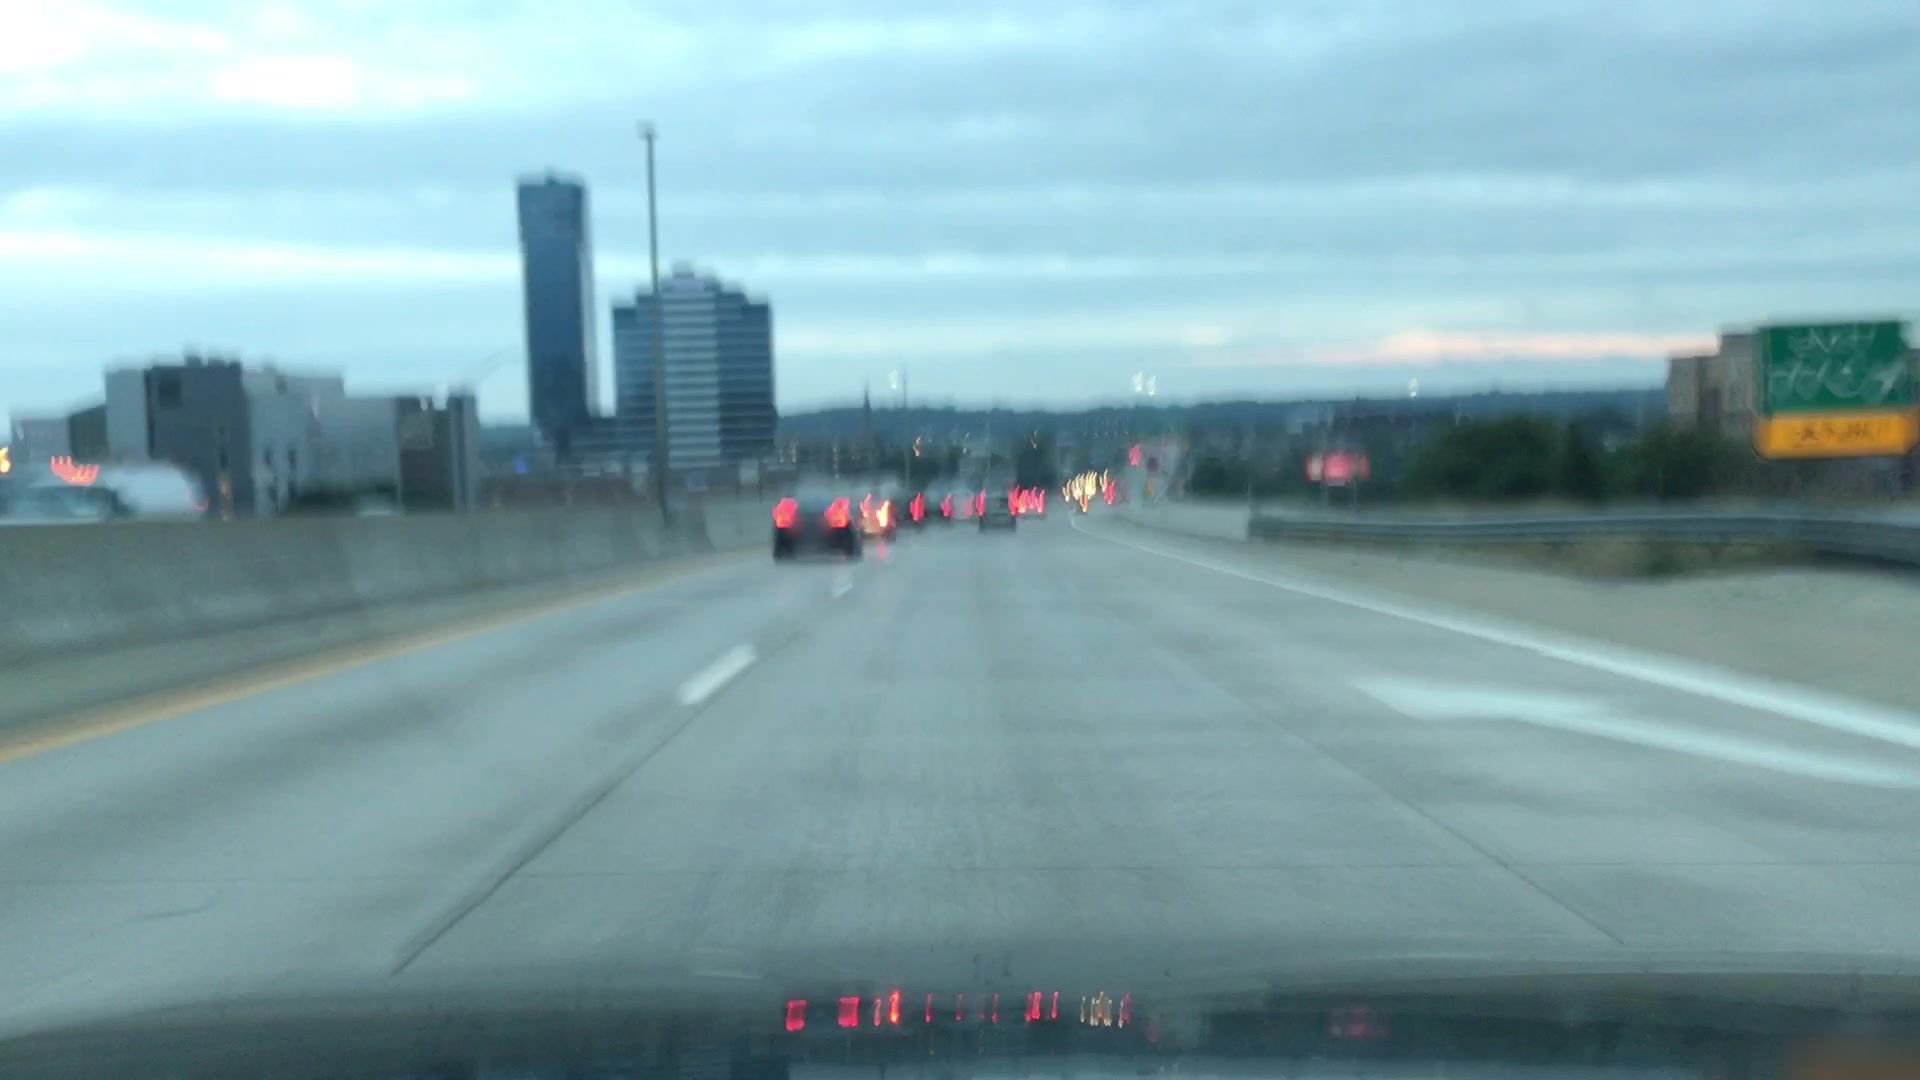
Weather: snowy
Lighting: dusk/dawn
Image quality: slightly poor
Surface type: driving surface
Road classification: motorway
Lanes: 3
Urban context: urban centre
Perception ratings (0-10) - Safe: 3.6, Lively: 2.22, Beautiful: 2.54, Boring: 5.49, Depressing: 2.33, Wealthy: 3.04